Question: Is there an easy way to calculate the frequency response of the following function?

I tried using heaviside function but with no luck.
Basically I want to write a function to return the frequency response based on input N1 and N2 and also the number of points (lets say x) between 0 and pi
The output would be a vector which returns x values for the frequency response for corresponding frequencies => 0:pi/x:pi
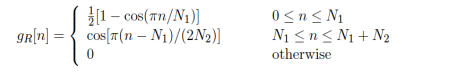
Answer: Assuming that 'N1 + N2 < num_points', where 'num_points' is the length of the sequence, you can simply write the function like so:
'''
function [gr] = rosenburg(N1, N2, num_points)
gr = zeros(num_points,1);
range1 = 0:N1;
range2 = N1+1:N1+N2;
gr(range1+1) = 0.5*(1 - cos(pi*range1/N1));
gr(range2+1) = cos(pi*(range2-N1) / (2*N2));
end
'''
The function prototype, 'rosenburg' takes in 'N1', 'N2' and the total number of points you want this function to take in, 'num_points'. How this code works is that we first allocate an array that is all zeroes of size 'num_points'. We then compute two linear ranges: One from '0 <= n <= N1' and the other from 'N1 < n <= N2'. Note that the second range starts by offsetting 'N1' by 1 because we have already computed the value at 'n = N1'. Once we compute these ranges, we simply apply the right relationship in the right ranges. Note that when I'm assigning the relationships to the correct intervals in the array, I need to offset by 1 because MATLAB begins indexing arrays at index 1. The rest of the values are zero due to the initialization at the beginning of the function.
Now, if you want to find the frequency response of this signal, just use <URL>. It's the classic method to find the frequency domain version of a discrete input signal on a numerical basis. As such, once you create your signal using the 'rosenburg' function, then throw this into the FFT function. How you call it is like so:
'''
X = fft(gr);
'''
This computes the 'N' point FFT, where 'N' is the length of the signal 'gr'. Alternatively, you can provide the number of points you want to compute the FFT for. Specifically:
'''
X = fft(gr, N);
'''
Basically, the higher 'N' is, the finer or granular the frequency components will be. Note that the frequency axis is normalized between 0 to '2*pi', and so the higher 'N' is, the finer resolution you will have between neighbouring points on the axis. Specifically, each point on this axis has the following frequency:
'''
w = i*(2*pi)/x;
'''
'i' would be the index on the 'x'-axis (0, 1, 2, ..., num_points-1) and 'x' would be the total number of points for the FFT. Normally, people show the spectrum between '-pi <= w <= pi', and so some people apply <URL> to shift the spectrum so that the DC component is located at the centre of the spectrum, which is how we naturally perceive the spectrum to be.
When you say "frequency response", I believe you are referring to the , and so use <URL> to calculate the complex magnitude of each value, as the 'fft' is generally complex valued. Therefore, assuming that you wish to compute the FFT to be as many points as the length of your signal, and let's say we choose 'N1 = 4, N2 = 8' and we want 64 points, and we want to plot the spectrum. Simply do this:
'''
gr = rosenburg(4, 8, 64);
X = fft(gr);
Xshift = fftshift(X);
plot(linspace(-pi,pi,64), abs(Xshift));
grid;
'''
The above code will shift the spectrum, then plot its magnitude between '-pi' to 'pi'. This is what I get:

As an illustration, this is what the spectrum looks like before we apply 'fftshift':

Here's the code to generate the above figure:
'''
plot(linspace(0,2*pi,64), abs(X));
grid;
'''
You can see that the spectra is symmetric. Right at the frequency 'pi', you can see that it is mirror reflected, which makes sense as the range from 'pi' to '2*pi', precisely maps to '-pi' to 0. Because the signal is real, the spectrum is symmetric. In fact, we can call this signal <URL>. Obviously, the frequency components are a bit sparsely spaced. It may be better to increase the total number of points to something like 256. This is what I get when I change the number of points to 256:

Pretty smooth! Now, if you want to extract the frequency components from 0 to 'pi', you need to extract half of the frequency decomposition that is stored in 'X'. Therefore, you would simply do:
'''
f = X(1:numel(X)/2);
'''
<URL> determines how many elements are in an array or matrix. However, remember that each frequency point was defined as:
'''
w = i*(2*pi)/x
'''
You specifically want:
'''
w = i*pi/x
'''
As such, you'll need to compute the FFT at the size of your signal first, then extract half of the spectra in the same way. For example, for 64 points:
'''
gr = rosenburg(4, 8, 64);
X = fft(gr, 128);
f = X(1:numel(X)/2);
'''
---
This should hopefully get you started. Good luck!